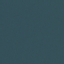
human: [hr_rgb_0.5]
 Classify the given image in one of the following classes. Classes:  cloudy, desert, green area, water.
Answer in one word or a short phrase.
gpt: water